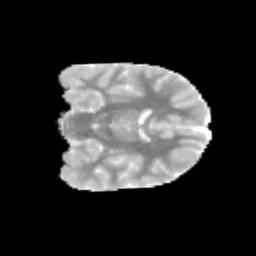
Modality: MD
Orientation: coronal
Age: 11
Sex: male
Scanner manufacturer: siemens
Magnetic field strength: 3 T
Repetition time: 3.8 s
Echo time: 0.07 s